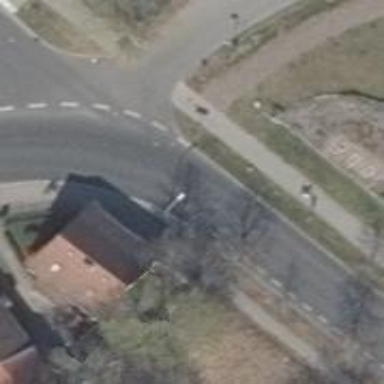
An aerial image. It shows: Tertiary road with asphalt surface. There are separate sidewalks on both sides.